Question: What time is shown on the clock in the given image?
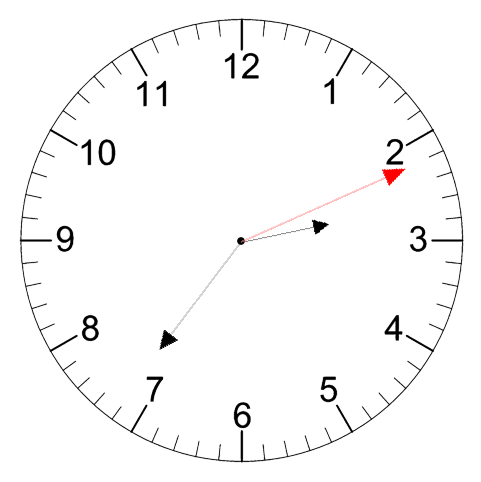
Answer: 02:36:11